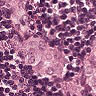
Metastatic tissue present: yes